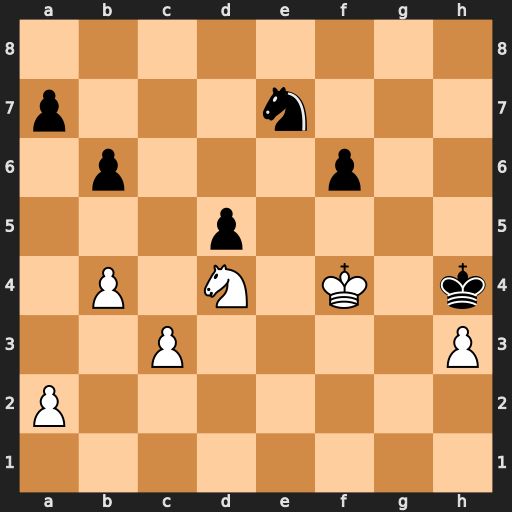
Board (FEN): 8/p3n3/1p3p2/3p4/1P1N1K1k/2P4P/P7/8
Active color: w
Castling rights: -
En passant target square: -
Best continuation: Nf5+ Nxf5 Kxf5